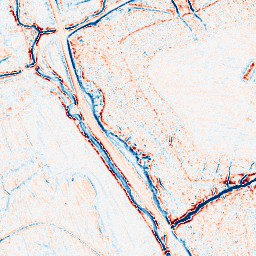
Category: multiscale
Decomposition family: dog_multiscale
Decomposition parameters: sigma_ratio: 1.4
n_scales: 3
base_sigma: 0.5
Upsampling method: quintic
Upsampling parameters: scale: 2
Upsampling scale: 2